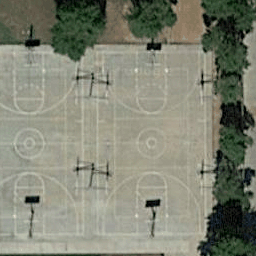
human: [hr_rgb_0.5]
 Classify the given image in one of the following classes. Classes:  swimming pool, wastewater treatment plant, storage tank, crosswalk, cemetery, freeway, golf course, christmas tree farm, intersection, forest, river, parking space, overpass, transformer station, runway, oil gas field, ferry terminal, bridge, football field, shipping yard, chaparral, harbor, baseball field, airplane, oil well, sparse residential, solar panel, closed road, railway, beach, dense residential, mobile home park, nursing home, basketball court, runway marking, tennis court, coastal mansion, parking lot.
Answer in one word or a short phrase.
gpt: basketball court